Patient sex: M
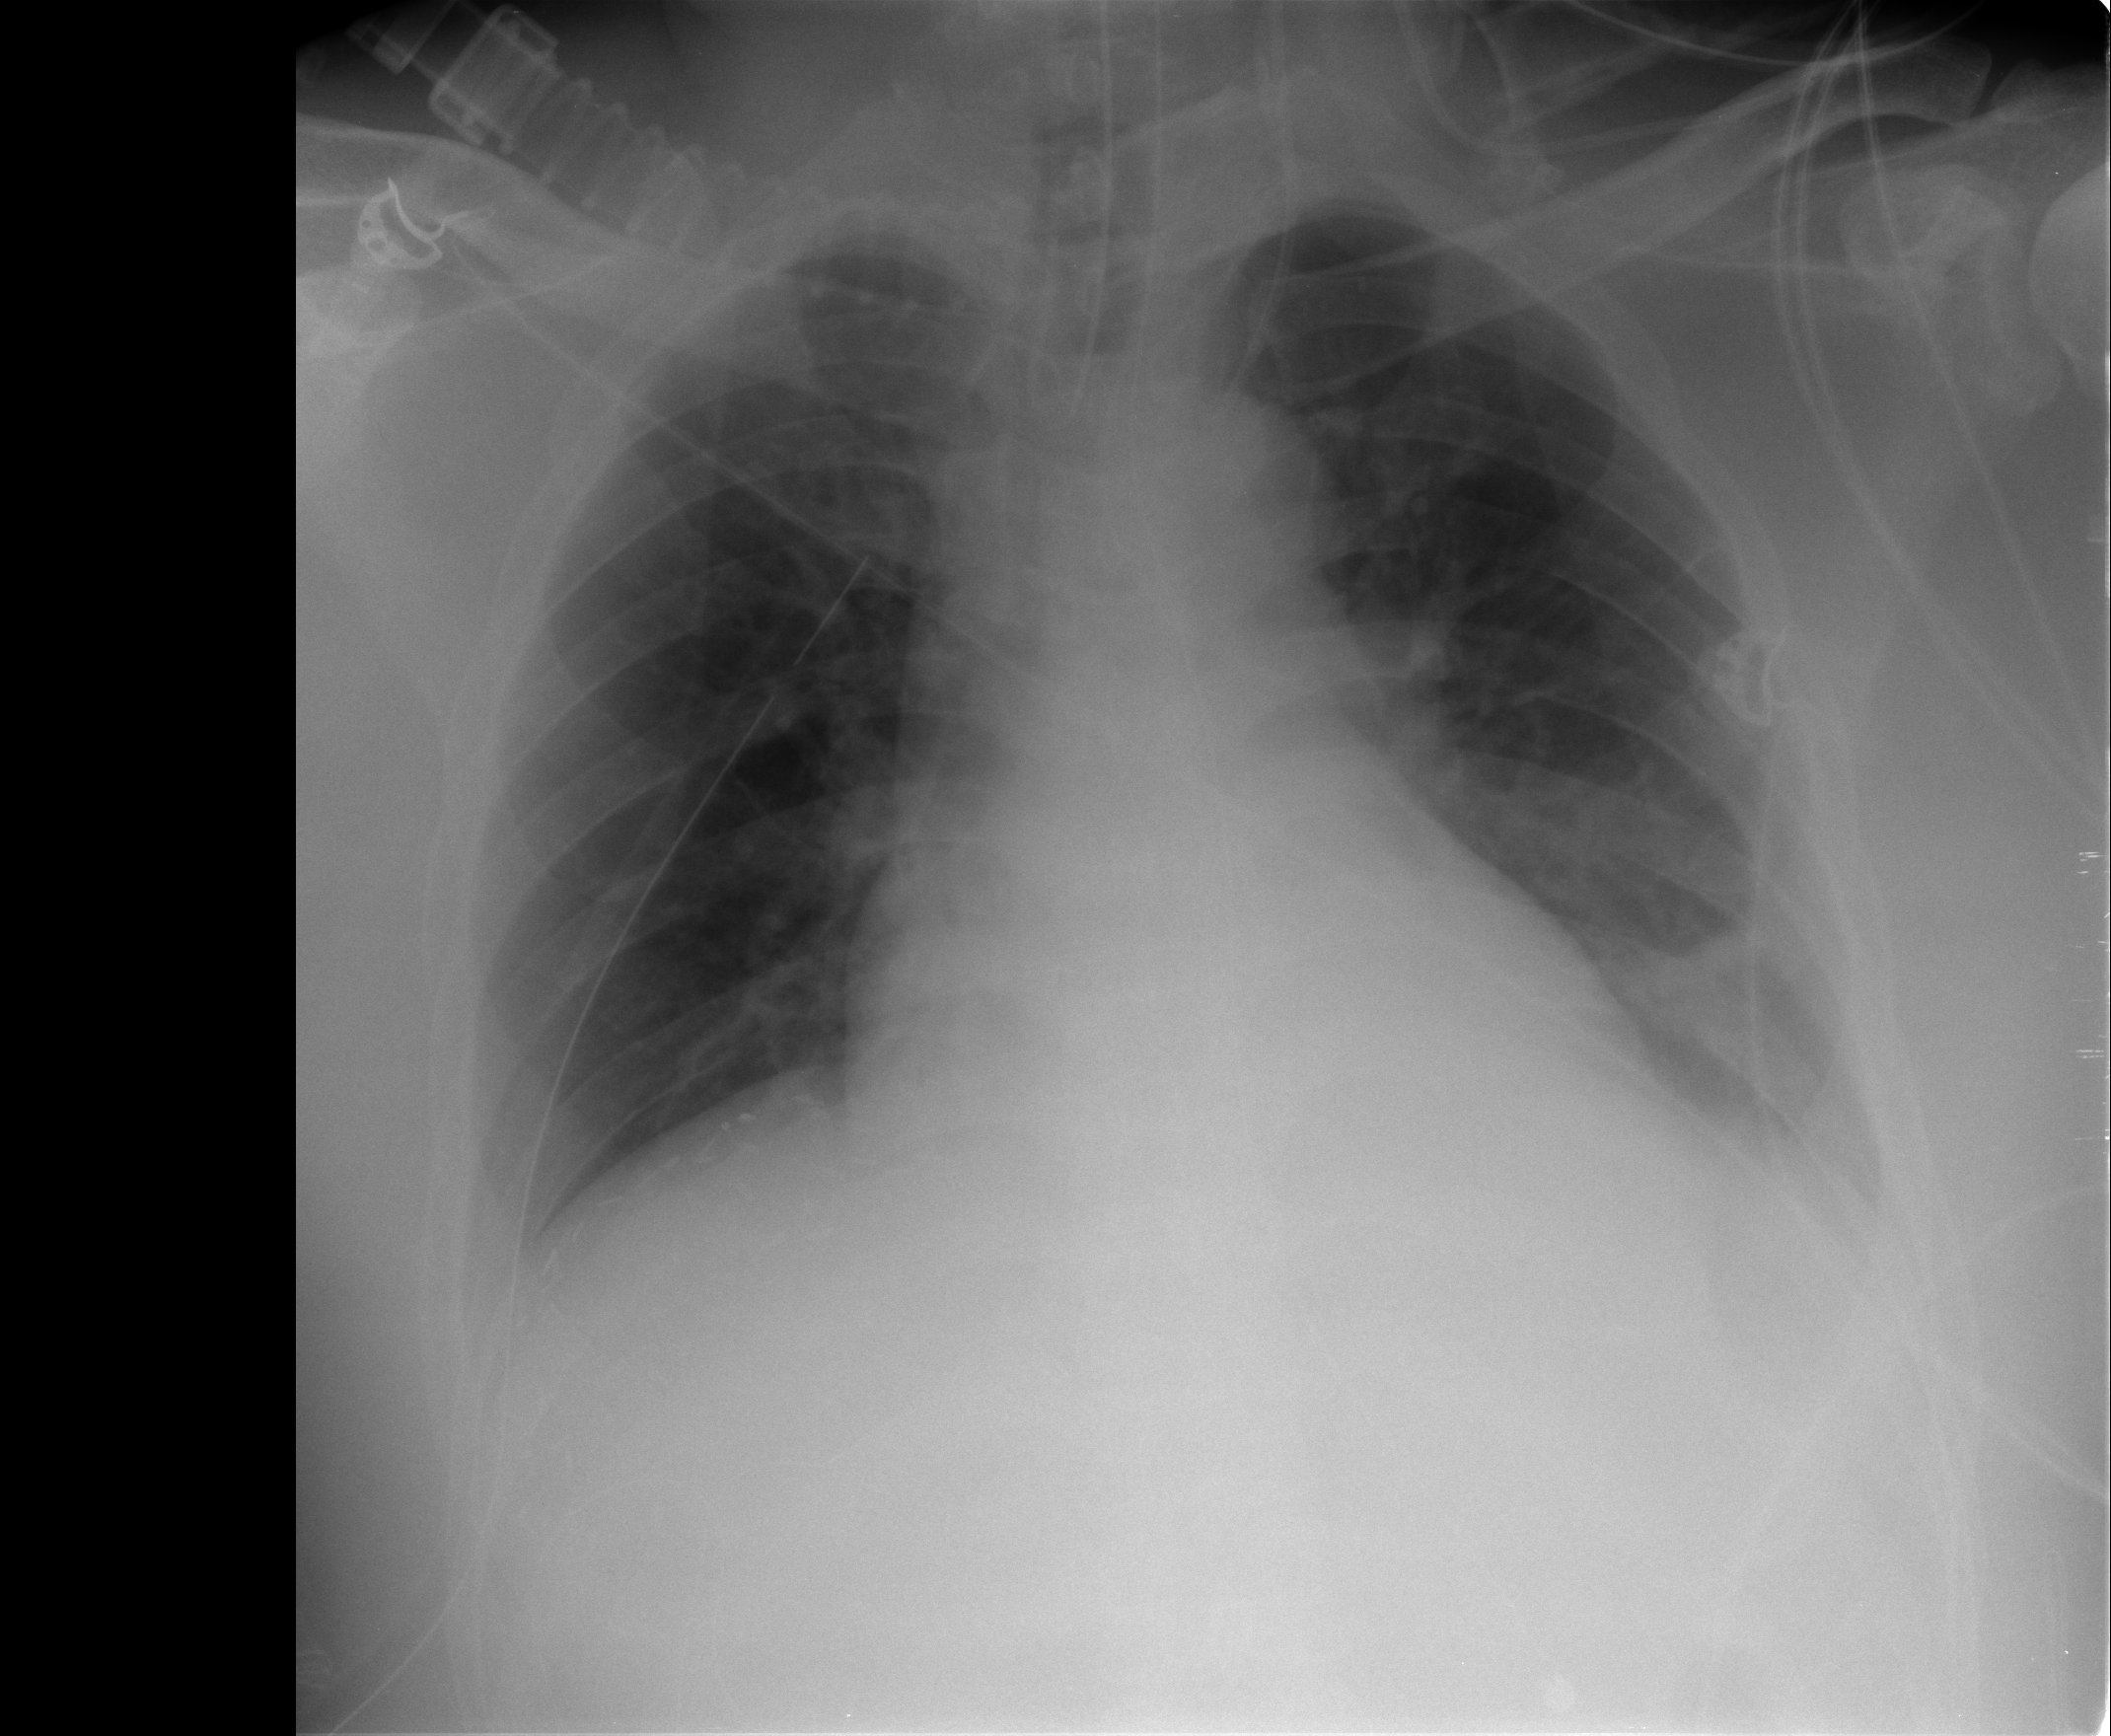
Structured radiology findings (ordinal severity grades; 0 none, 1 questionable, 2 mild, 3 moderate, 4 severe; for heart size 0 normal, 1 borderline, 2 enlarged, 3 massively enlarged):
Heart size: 1
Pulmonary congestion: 1
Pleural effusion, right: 2
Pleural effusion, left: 2
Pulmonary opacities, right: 0
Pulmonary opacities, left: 0
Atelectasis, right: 2
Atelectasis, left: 2